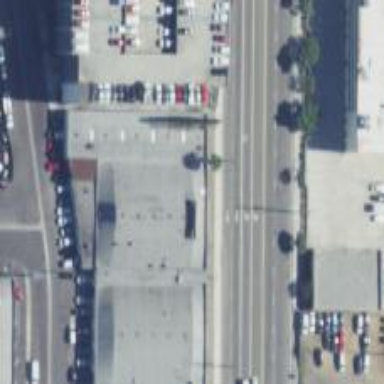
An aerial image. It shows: Industrial building.